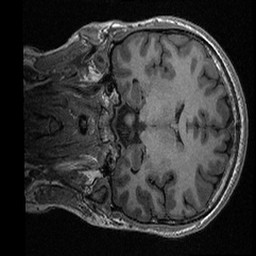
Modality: T1w
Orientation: coronal
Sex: male
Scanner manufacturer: ge
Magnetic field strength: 3 T
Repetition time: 0.0064 s
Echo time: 0.00281 s